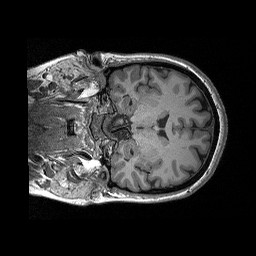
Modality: T1w
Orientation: coronal
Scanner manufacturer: siemens
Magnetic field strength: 3 T
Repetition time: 2.3 s
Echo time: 0.00298 s